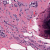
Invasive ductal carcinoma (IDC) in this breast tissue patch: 1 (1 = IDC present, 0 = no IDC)